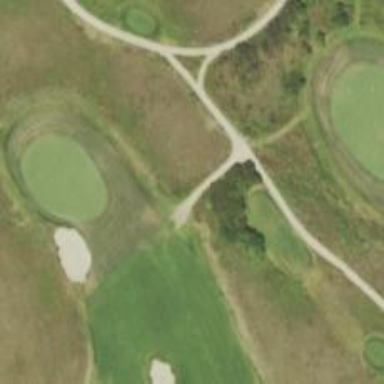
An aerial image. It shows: Pathway for golfing.